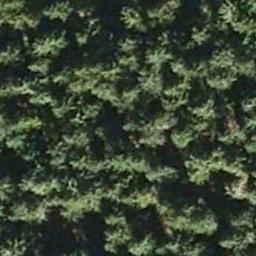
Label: forest